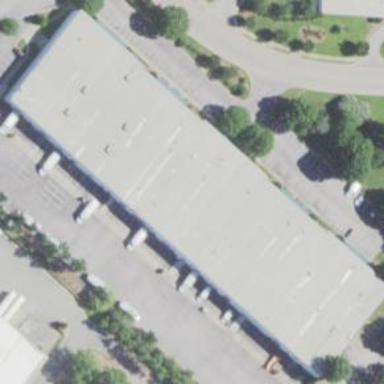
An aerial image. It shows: Commercial building.